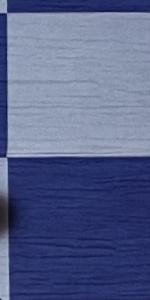
Label: Empty